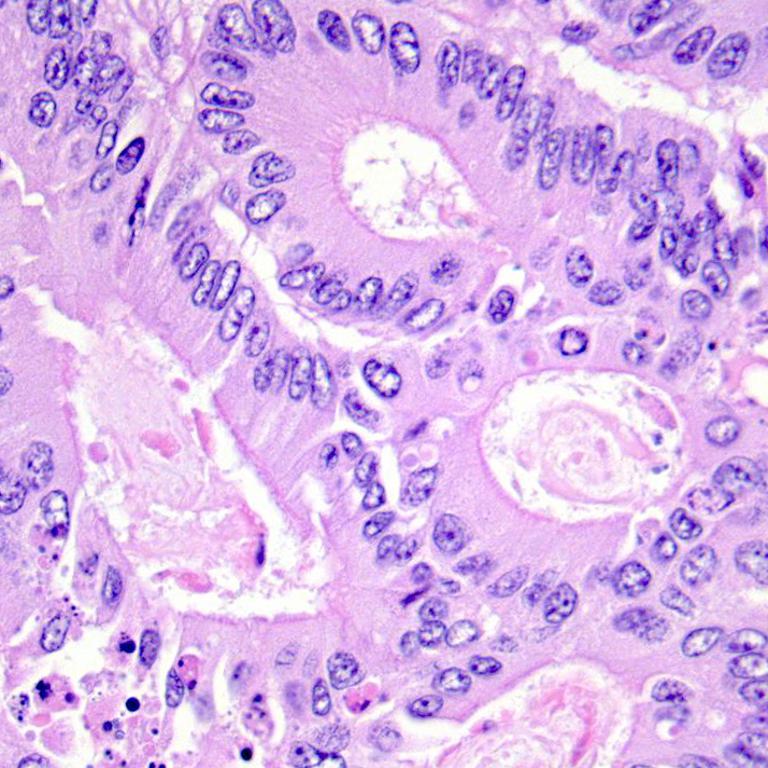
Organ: colon
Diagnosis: adenocarcinomas